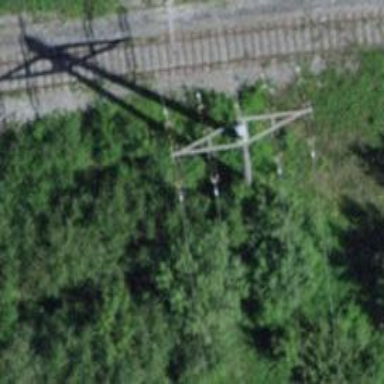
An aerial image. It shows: Power line in the image.